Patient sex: M
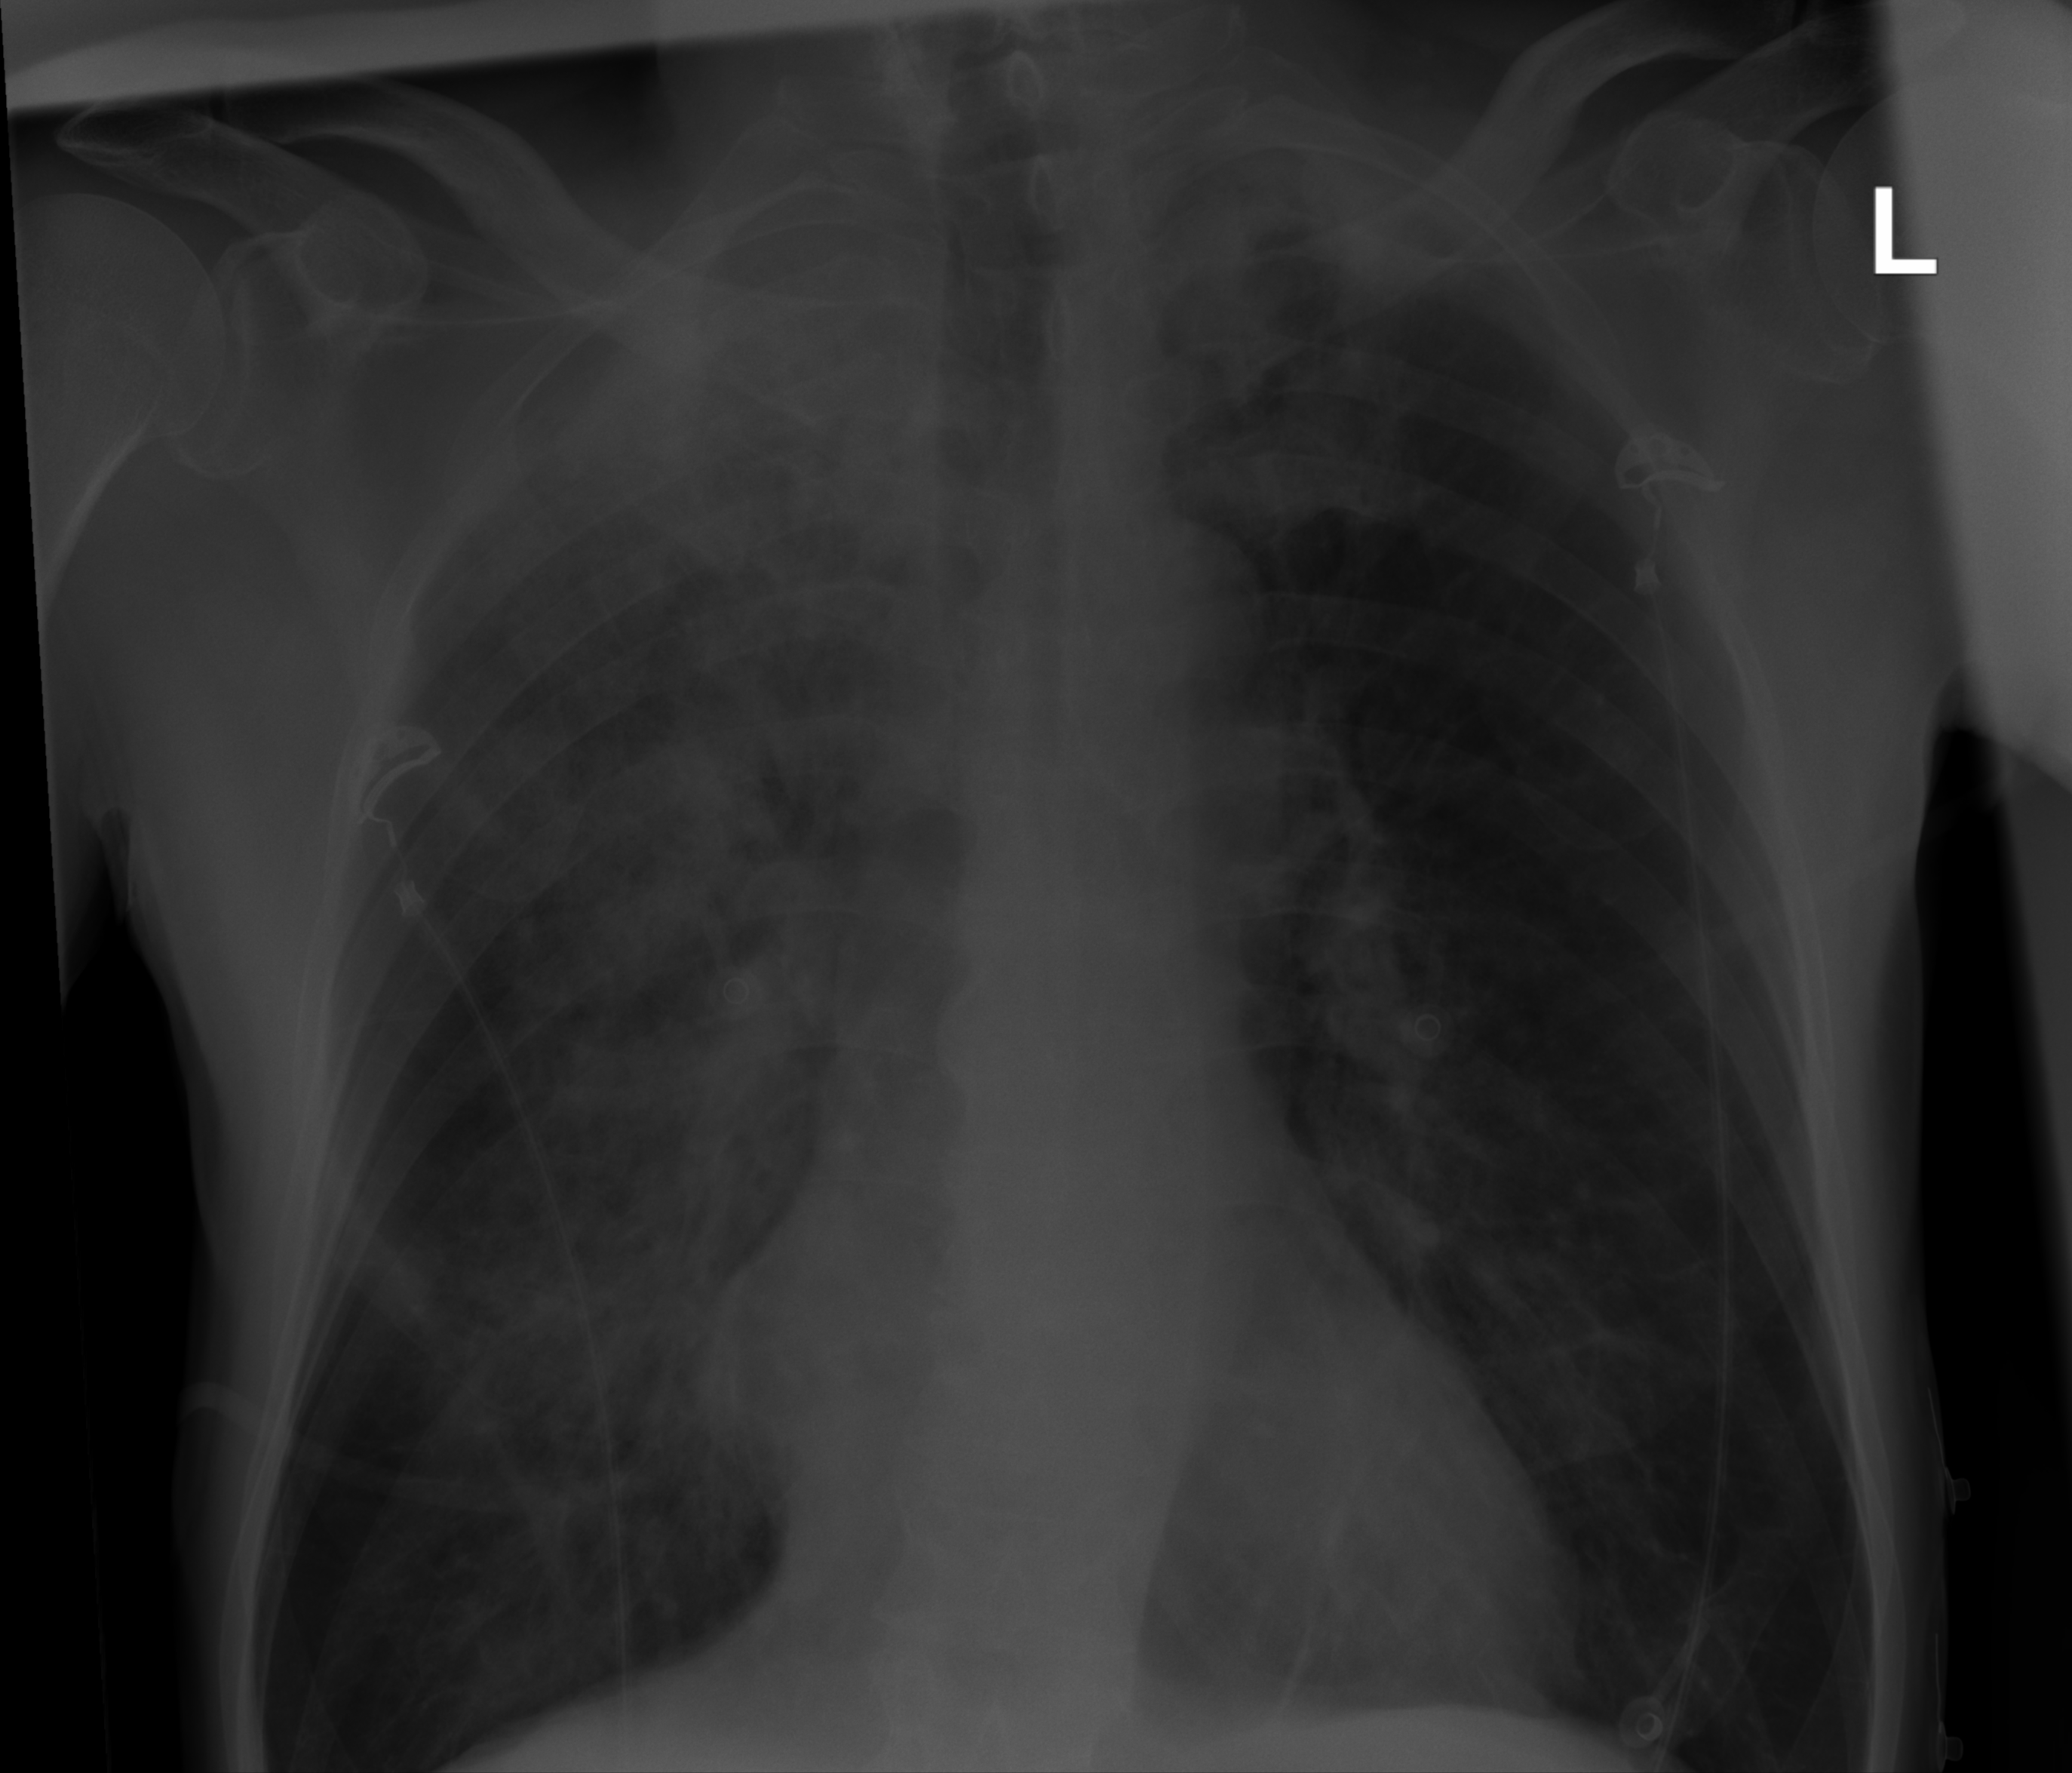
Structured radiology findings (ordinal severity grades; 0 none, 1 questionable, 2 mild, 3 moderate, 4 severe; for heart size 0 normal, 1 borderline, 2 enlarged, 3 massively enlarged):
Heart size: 0
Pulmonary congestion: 0
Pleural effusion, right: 0
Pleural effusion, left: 0
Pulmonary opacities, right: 3
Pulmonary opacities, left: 0
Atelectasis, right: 0
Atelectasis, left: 0